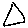
Label: triangle